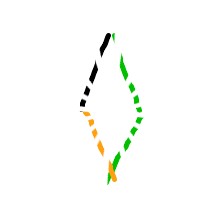
Shape: rhombus